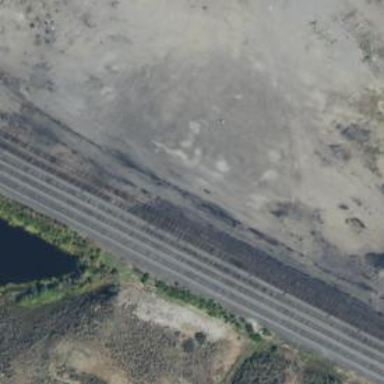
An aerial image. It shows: Railway yard in service.